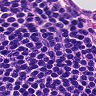
Metastatic tissue present: no